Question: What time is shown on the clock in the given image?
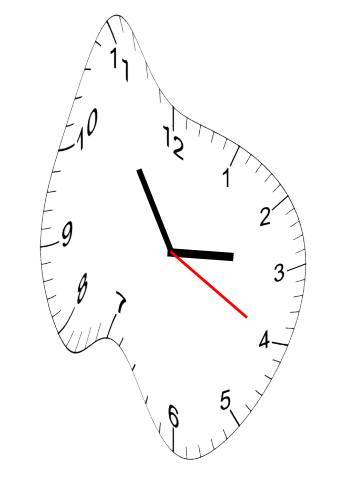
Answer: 02:54:20